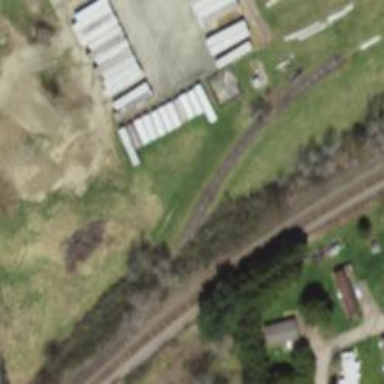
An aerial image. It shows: Disused railway spur service.